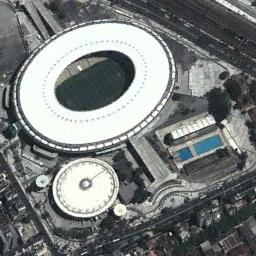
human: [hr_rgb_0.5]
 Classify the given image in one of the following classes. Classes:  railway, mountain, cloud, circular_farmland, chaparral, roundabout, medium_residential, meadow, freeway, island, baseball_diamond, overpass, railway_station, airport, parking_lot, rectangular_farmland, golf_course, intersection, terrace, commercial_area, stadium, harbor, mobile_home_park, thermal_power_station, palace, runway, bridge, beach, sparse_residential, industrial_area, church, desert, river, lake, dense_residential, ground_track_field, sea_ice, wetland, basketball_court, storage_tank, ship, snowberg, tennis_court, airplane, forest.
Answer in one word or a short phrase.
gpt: stadium